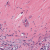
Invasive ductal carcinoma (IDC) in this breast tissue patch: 1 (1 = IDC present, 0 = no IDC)